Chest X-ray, PA view. Patient: 58 years old, sex M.
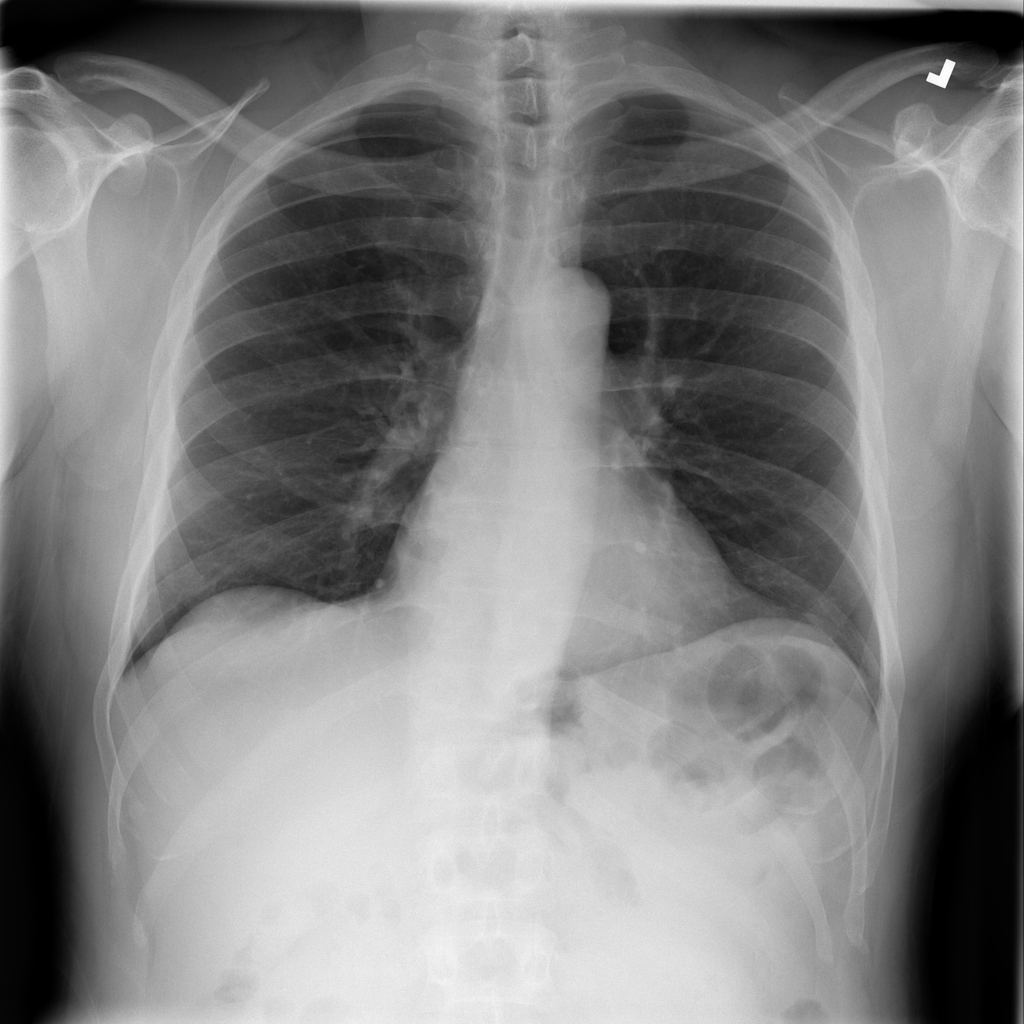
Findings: No Finding